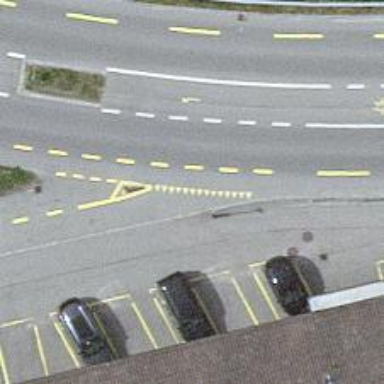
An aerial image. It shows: Asphalt cycleway.